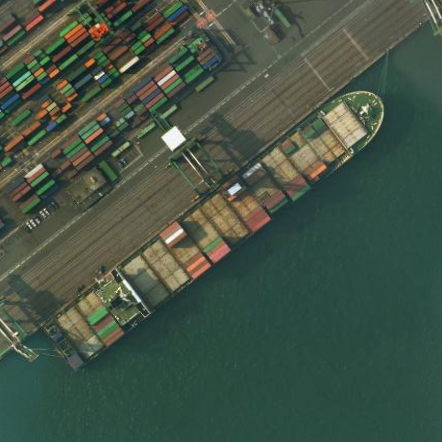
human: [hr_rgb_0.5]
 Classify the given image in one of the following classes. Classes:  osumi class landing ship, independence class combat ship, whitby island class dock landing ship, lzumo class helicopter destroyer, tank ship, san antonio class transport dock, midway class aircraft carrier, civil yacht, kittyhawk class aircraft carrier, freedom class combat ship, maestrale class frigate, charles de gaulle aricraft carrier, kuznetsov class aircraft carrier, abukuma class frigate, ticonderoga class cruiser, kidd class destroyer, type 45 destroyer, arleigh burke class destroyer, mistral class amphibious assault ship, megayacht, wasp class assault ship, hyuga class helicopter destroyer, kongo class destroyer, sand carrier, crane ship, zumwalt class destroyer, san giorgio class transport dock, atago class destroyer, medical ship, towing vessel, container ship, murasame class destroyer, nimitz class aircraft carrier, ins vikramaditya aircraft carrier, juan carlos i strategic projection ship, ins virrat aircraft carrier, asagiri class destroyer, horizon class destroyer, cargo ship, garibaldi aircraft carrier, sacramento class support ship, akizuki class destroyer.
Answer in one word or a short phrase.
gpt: Container ship